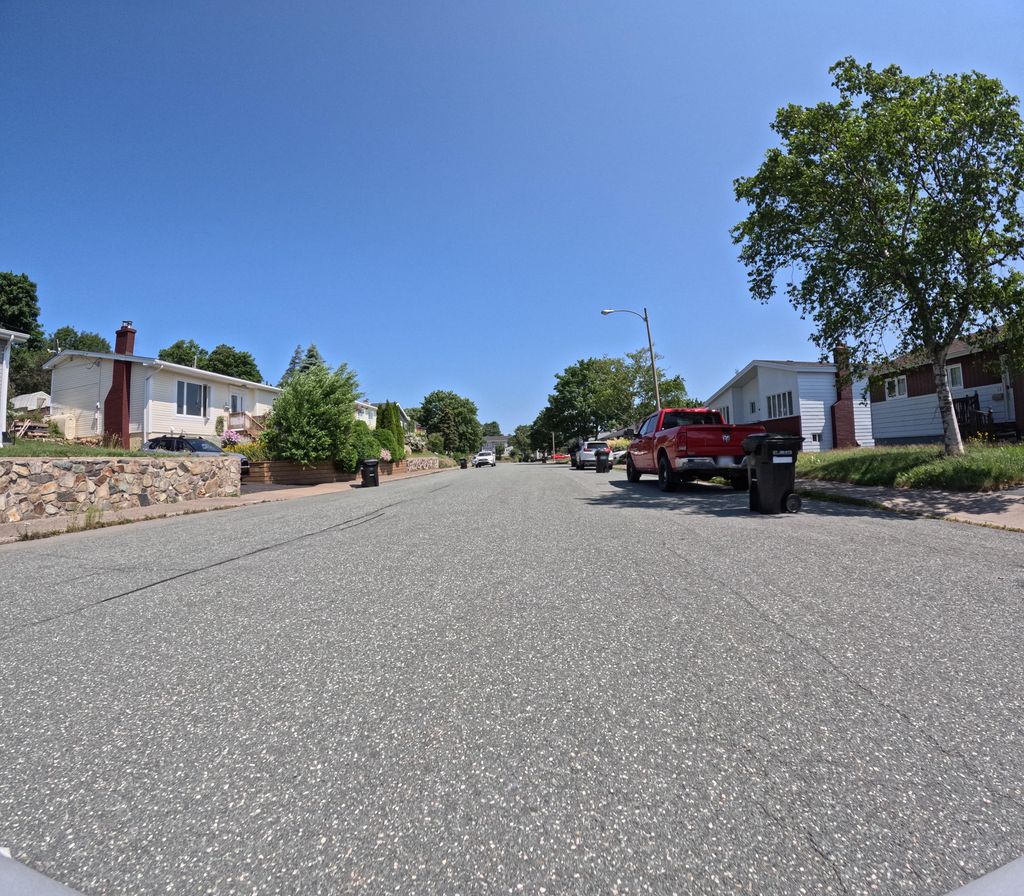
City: st_johns